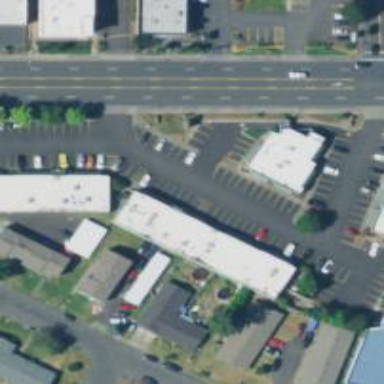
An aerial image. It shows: Parking space is available.